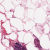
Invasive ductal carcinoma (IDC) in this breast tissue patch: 0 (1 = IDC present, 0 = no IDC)